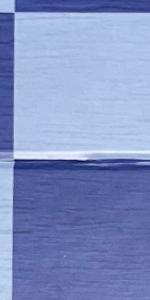
Label: Empty